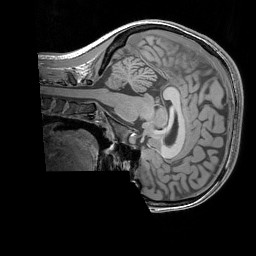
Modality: T1w
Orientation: sagittal
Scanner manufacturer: siemens
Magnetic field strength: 3 T
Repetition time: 1.83 s
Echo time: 0.00303 s